【题型】解答题　【知识点】函数　【难度】medium
(1)设$f(x)=\frac{x^2-5x+8}{x}$，$D=[1,4]$，试判断$f(x)$是“$M$型函数”还是“$N$型函数”；

(2)设$f(x)=x^\frac{1}{2}$，$g(x)=af(2+x)+bf(2-x)$，若$g(x)$既是“$M$型函数”又是“$N$型函数”，求实数$a,b$的值；

(3)设$f(x)=x^2-2ax+b$，$D=[1,3]$，若$f(x)$为“$N$型函数”，求$f(2)$的取值范围．
【解答】
【答案】(1)$f(x)$是“$M$型函数”；

(2)$\begin{cases}a=-1 \\ b=1\end{cases}$．

(3)$[1,2]$．

【分析】(1)利用基本不等式以及双勾函数的性质求出函数的值域可求解；

(2)分$a>0,b<0$和$a<0,b>0$结合函数的单调性分类讨论求解；

(3)分$a$不同的取值结合“$N$型函数”的定义即可求范围.

【详解】（1）当$x\in[1,4]$时，$f(x)=\frac{x^2-5x+8}{x}=x+\frac{8}{x}-5\geq4\sqrt{2}-5$，
当且仅当$x=2\sqrt{2}$时取等号，
由于$f(1)=4,f(4)=1$，
所以函数$f(x)$的值域为$A=[4\sqrt{2}-5,4]$，
因为$4\sqrt{2}-5<1$，所以$D\subseteq A$，
所以$f(x)$是“$M$型函数”；

（2）$g(x)=a\sqrt{2+x}+b\sqrt{2-x}$，定义域为$[-2,2]$，
由题意得函数$g(x)$的值域也为$[-2,2]$，
显然$ab<0$，否则值域不可能由负到正，
当$a>0,b<0$时，$g(x)$在$[-2,2]$上单调递增，
则$\begin{cases}g(2)=2a=2 \\ g(-2)=2b=-2\end{cases}$，得$\begin{cases}a=1 \\ b=-1\end{cases}$；

当$a<0,b>0$时，$g(x)$在$[-2,2]$上单调递减，
则$\begin{cases}g(2)=2a=-2 \\ g(-2)=2b=2\end{cases}$，得$\begin{cases}a=-1 \\ b=1\end{cases}$；

（3）$f(x)=x^2-2ax+b=(x-a)^2+b-a^2$，$D=[1,3]$，
由题意得函数$f(x)$的值域$A\subseteq[1,3]$，
当$a\leq1$时，$f(x)$的最小值$f(1)=1-2a+b\geq1$，
当$1<a\leq3$时，$f(x)$的最小值$f(a)=b-a^2\geq1$，
当$a\geq3$时，$f(x)$的最小值$f(3)=9-6a+b\geq1$，
当$a\leq2$时，$f(x)$的最大值$f(3)=9-6a+b\leq3$，
当$a>2$时，$f(x)$的最大值$f(1)=1-2a+b\leq3$，

故$a,b$满足的不等组为
$\begin{cases}a\leq1 \\ -2a+b\geq0 \\ -6a+b+6\leq0\end{cases}$（无解）或$\begin{cases}1<a\leq2 \\ b-a^2\geq1 \\ -6a+b+6\leq0\end{cases}$
或$\begin{cases}2<a\leq3 \\ b-a^2\geq1 \\ -2a+b-2\leq0\end{cases}$或$\begin{cases}a\geq3 \\ -6a+b+8\geq0 \\ -2a+b-2\leq0\end{cases}$（无解），

因为$f(2)=4-4a+b$，由点$(a,b)$所在的可行域，

得当$a=2,b=6$时，$f(2)$取最大值，最大值为$2$，
当$f(2)=4-4a+b$与$b=a^2+1$相切，
即$a=2,b=5$时，$f(2)$取最小值，最小值为$1$，
因此$f(2)$的取值范围是$[1,2]$．
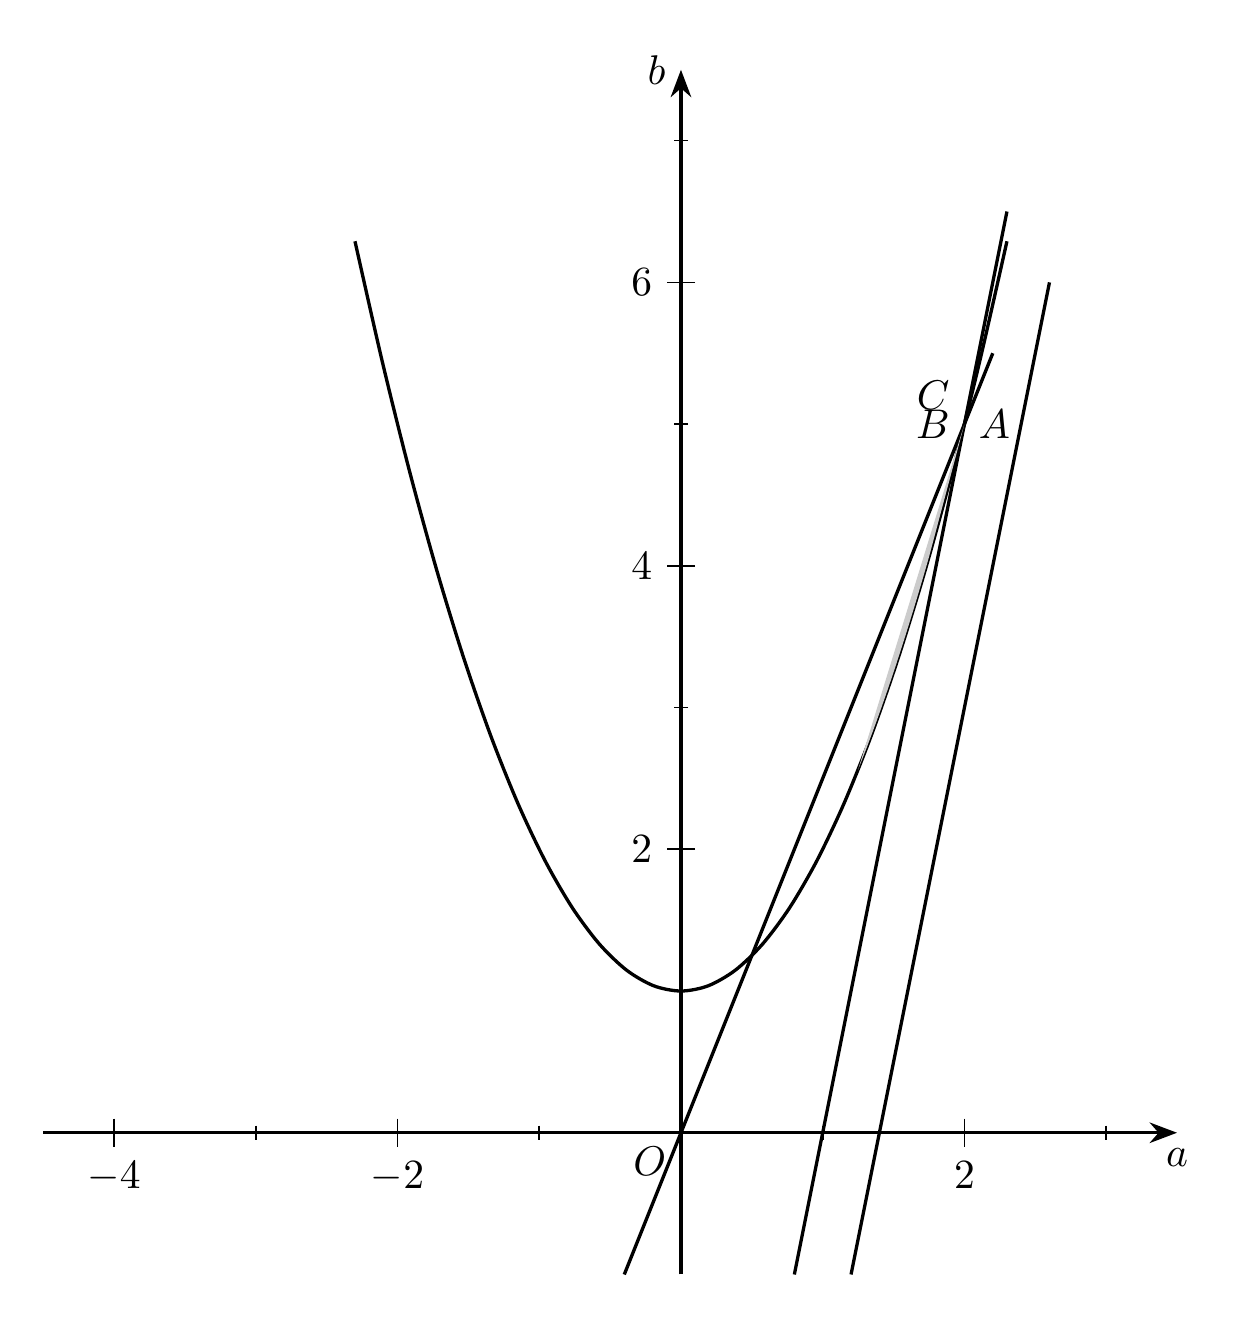